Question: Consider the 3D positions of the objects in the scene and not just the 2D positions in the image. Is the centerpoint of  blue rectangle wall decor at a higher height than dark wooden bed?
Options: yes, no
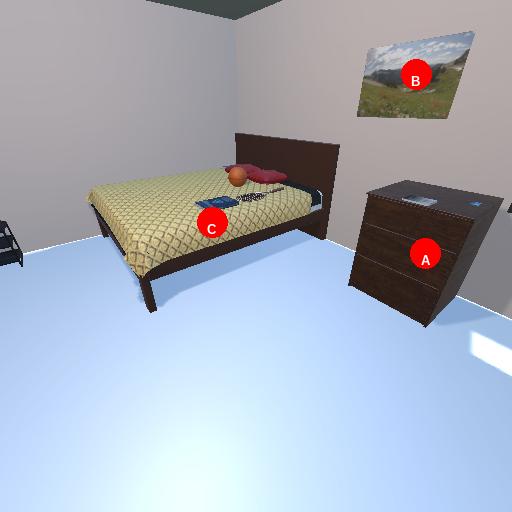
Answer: yes